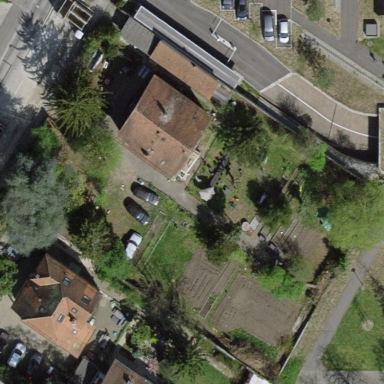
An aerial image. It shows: Garden surrounded by fence.